Interaction volume radius: 5 \u00c5
Interaction volume height: 20 \u00c5
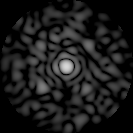
Disorder parameter: 0.8238